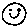
Label: smiley face